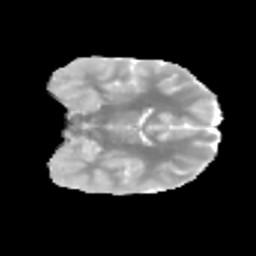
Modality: MD
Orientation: coronal
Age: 12
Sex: male
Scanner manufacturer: siemens
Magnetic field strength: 3 T
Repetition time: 3.8 s
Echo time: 0.07 s